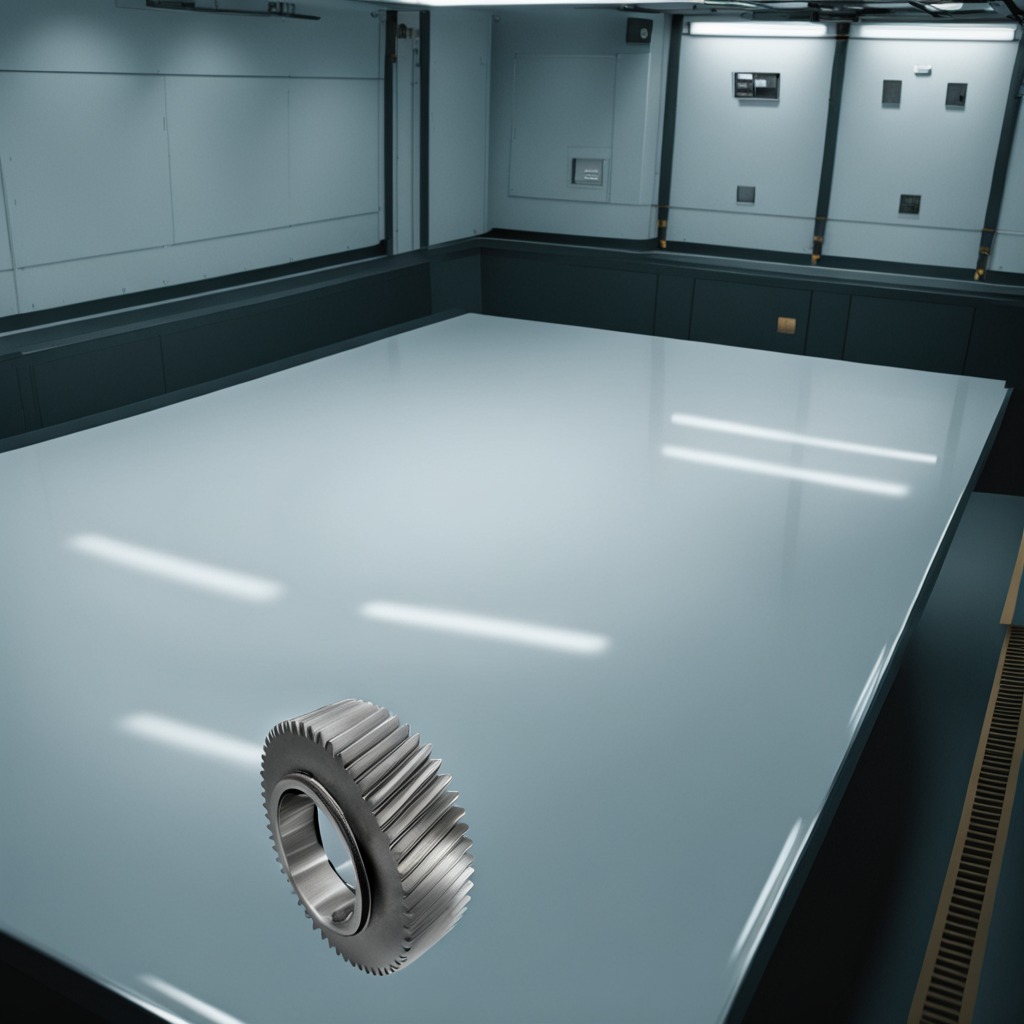
A steel gear with teeth is lying on the high-gloss table.